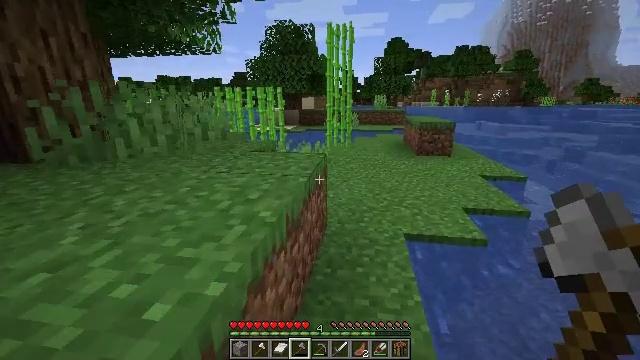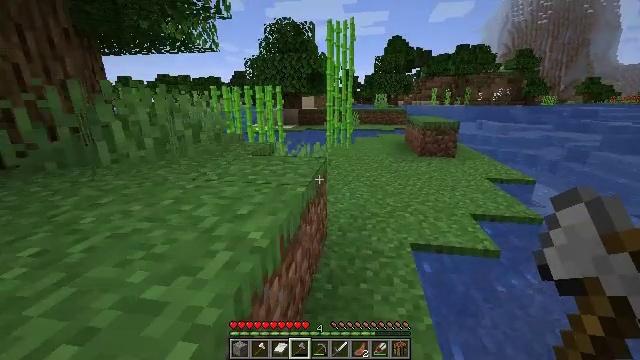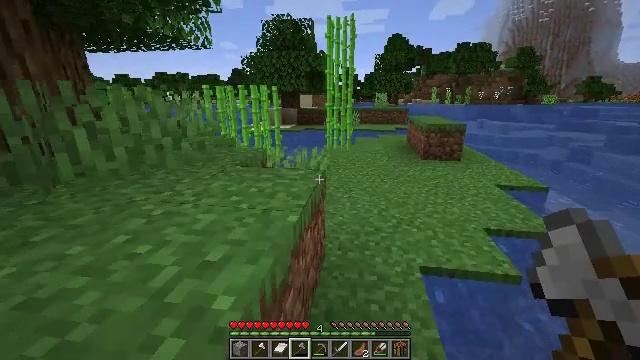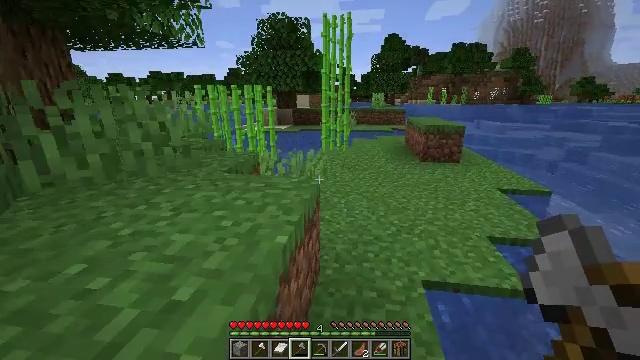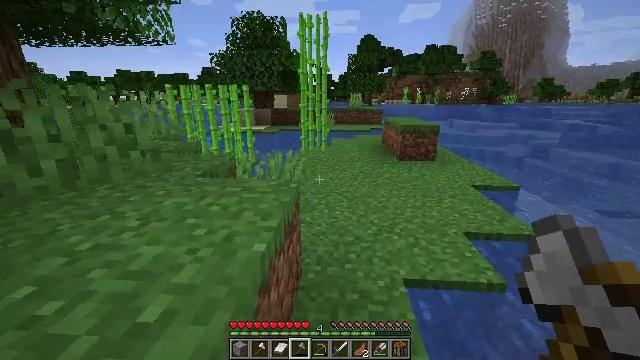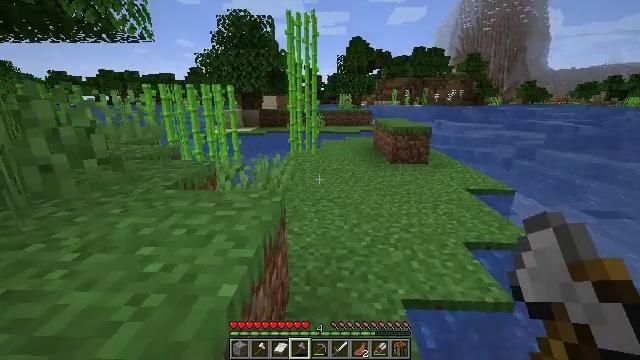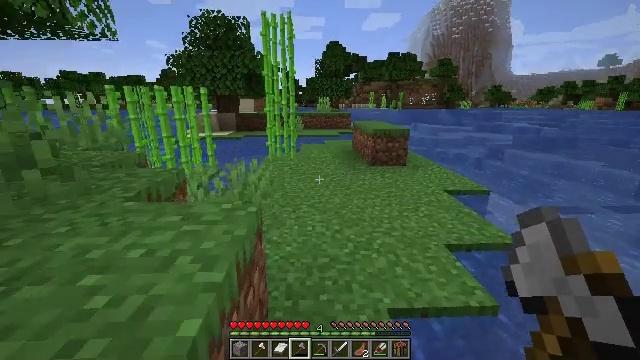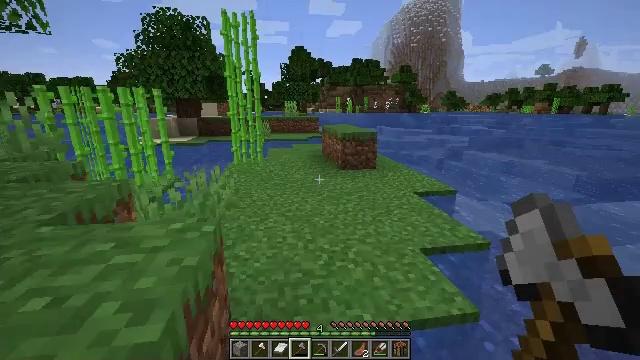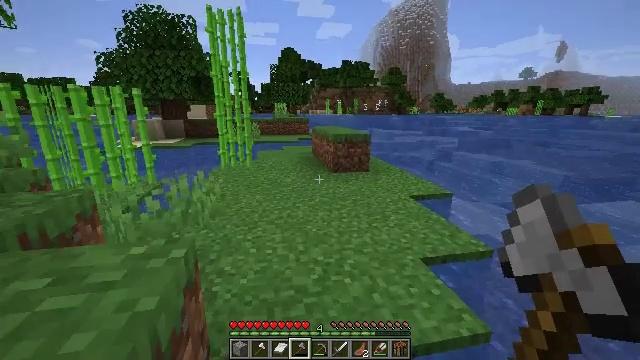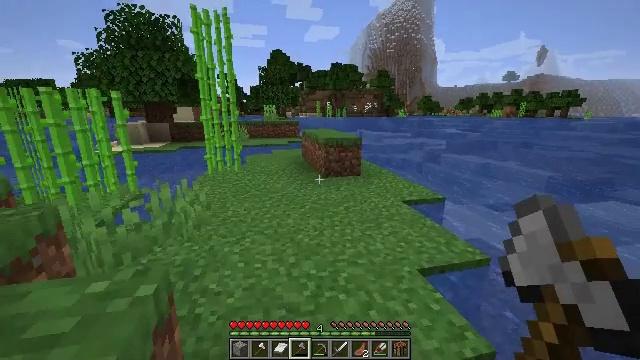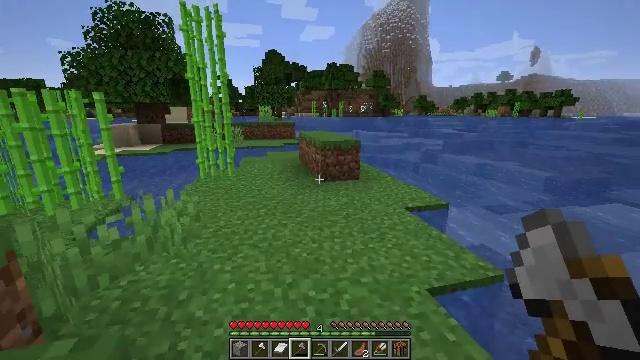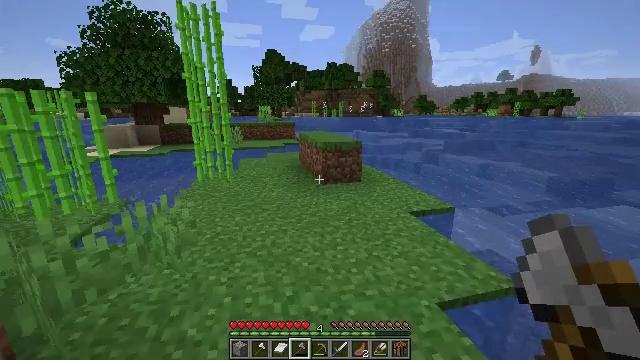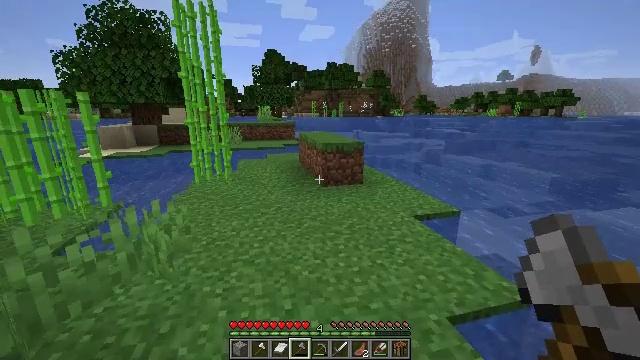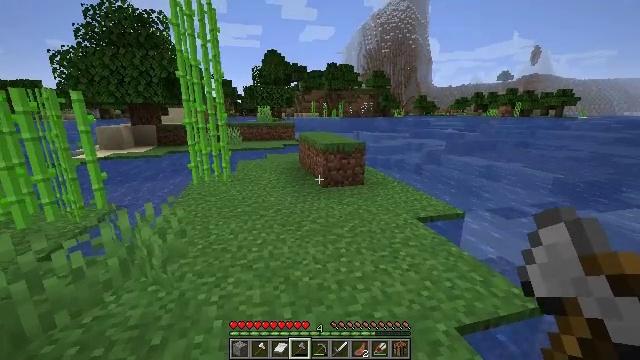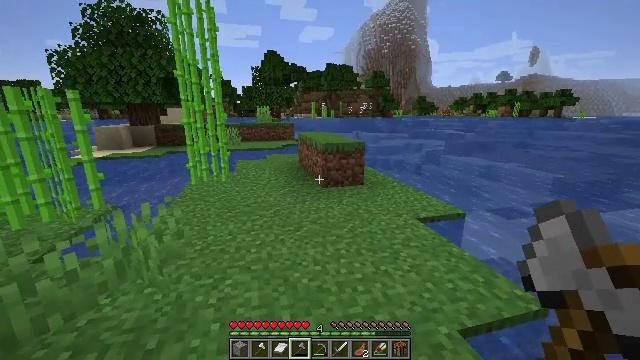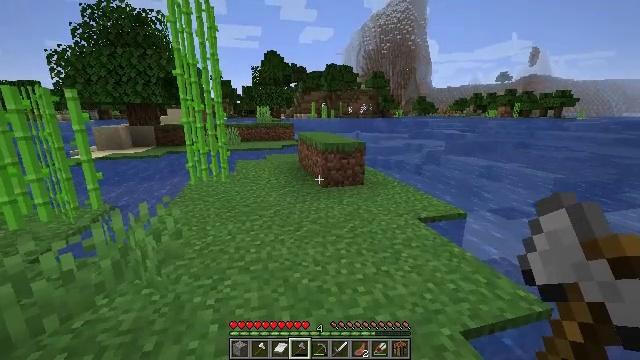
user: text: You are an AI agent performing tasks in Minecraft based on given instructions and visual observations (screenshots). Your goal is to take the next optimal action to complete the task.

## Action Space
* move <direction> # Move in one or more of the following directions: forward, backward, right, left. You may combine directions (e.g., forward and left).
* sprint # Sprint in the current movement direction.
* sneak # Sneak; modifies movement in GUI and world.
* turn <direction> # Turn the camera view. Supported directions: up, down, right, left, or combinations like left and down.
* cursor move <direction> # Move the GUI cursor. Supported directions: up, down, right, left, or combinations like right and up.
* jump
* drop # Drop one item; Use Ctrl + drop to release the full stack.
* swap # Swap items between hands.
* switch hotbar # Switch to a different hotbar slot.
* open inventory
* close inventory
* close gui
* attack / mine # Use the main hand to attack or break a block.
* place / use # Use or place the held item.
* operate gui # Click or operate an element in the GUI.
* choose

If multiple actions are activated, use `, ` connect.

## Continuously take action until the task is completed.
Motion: motion action
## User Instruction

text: Mine the sugar cane near rivers.
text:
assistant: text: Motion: move forward
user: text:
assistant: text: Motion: move forward
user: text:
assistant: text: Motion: move forward
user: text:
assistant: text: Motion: move forward, turn right
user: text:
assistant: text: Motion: move forward, turn right
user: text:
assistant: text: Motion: move forward, turn right
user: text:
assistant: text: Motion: move forward, turn right
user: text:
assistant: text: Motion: move forward, turn right
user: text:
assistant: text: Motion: move forward, turn right
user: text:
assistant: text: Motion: move forward
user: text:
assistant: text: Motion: move forward
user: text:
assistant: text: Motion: no_op
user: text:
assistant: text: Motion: no_op
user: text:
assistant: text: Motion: no_op
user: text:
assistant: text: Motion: no_op
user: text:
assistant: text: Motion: no_op
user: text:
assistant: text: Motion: no_op
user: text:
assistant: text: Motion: no_op
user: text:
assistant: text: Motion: no_op
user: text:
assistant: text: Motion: no_op
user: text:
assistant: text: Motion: no_op
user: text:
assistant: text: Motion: no_op
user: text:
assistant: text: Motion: no_op
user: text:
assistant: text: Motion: no_op
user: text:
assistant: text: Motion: no_op
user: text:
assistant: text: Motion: no_op
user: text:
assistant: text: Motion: no_op
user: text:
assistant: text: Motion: no_op
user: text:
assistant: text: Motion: no_op
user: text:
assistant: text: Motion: no_op